Question: Have a look at the following code:
'''
static void Main(string[] args)
{
string s = null;
string[] myArray = new string[1];
{ } // do something evil here
if (s.GetType() == typeof(int))
{
Console.WriteLine("This should not happen!");
}
Console.ReadLine();
}
'''
Is there any way to get 'This should not happen' to write? One would assume not. However, it can be done with the debugger: Put a breakpoint into the line '{ } // do something evil here' and execute the following commands in the Immediate Window before continuing:
'''
((object[])myArray)[0] = 99;
s = myArray[0];
'''
Execution continues and 'This should not happen' will be printed. Tested with Visual Studio 2008; here is a screenshot:

Is this kind of trickery only possible with the debugger or is there some way to do such an "unsafe assignment" in code?
(Obviously, I ask only out of scientific curiosity. <URL>
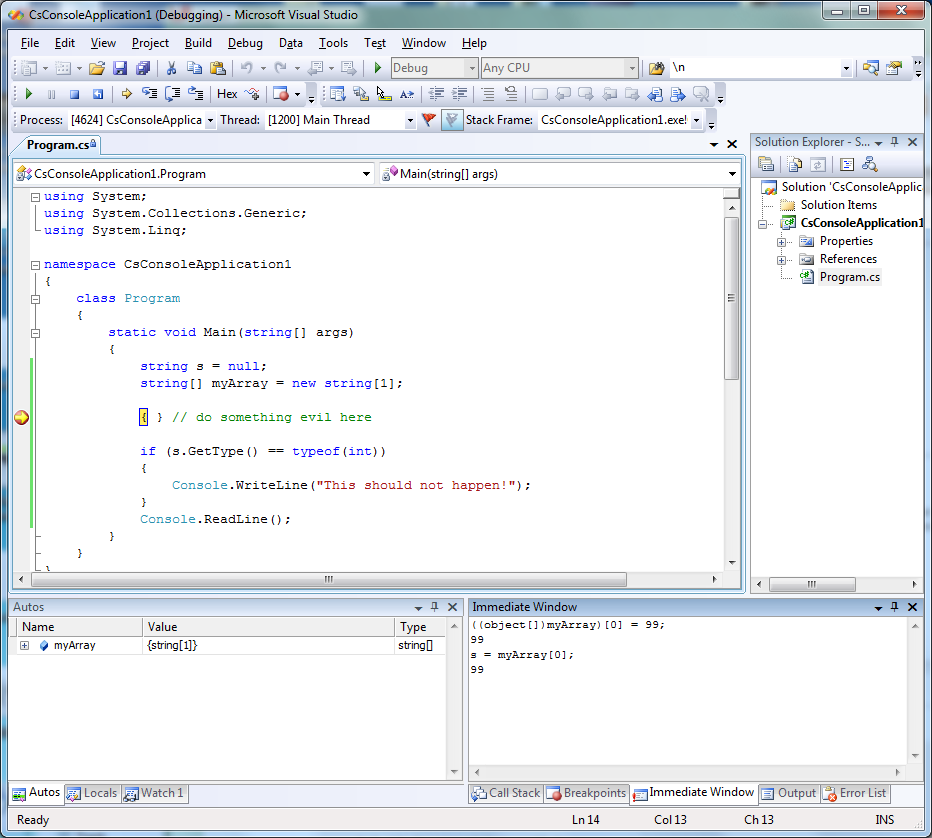
Answer: One technique is using 'LayoutKind.Explicit' to implement a union which can be used to reinterpret cast an arbitrary object to string. First box an int, then assign it to the 'object' field of the union and then read out the string field.
'''
[StructLayout(LayoutKind.Explicit)]
public struct Evil
{
[FieldOffset(0)]
public string s;
[FieldOffset(0)]
public object o;
}
string ReinterpretCastToString(object o)
{
Evil evil=new Evil();
evil.o=o;
return evil.s;
}
void Main()
{
string s = ReinterpretCastToString(1);
if (s.GetType() == typeof(int))
{
Console.WriteLine("This should not happen!");
}
}
'''
This is most likely undefined behavior that may stop working at any time. Obviously you shouldn't use this in a real program.